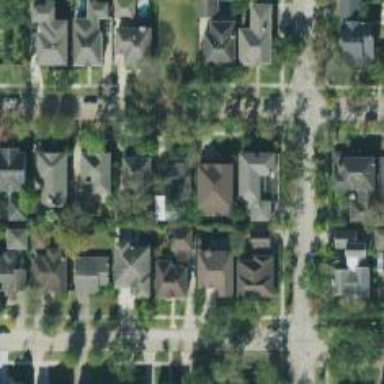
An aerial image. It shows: Neighborhood.